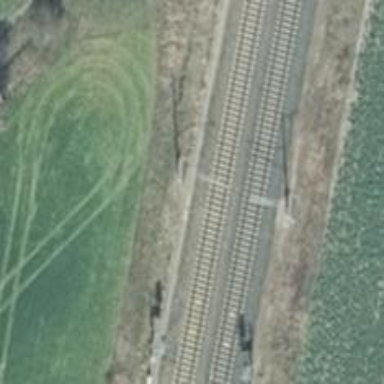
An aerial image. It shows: Milestone along the railway with catenary mast.